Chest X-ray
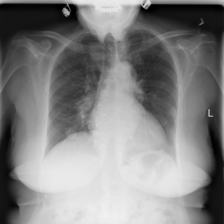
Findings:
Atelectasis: negative
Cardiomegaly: negative
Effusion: negative
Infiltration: negative
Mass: negative
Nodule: positive
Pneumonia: negative
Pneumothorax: negative
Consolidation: negative
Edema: negative
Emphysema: negative
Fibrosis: negative
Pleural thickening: negative
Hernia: negative